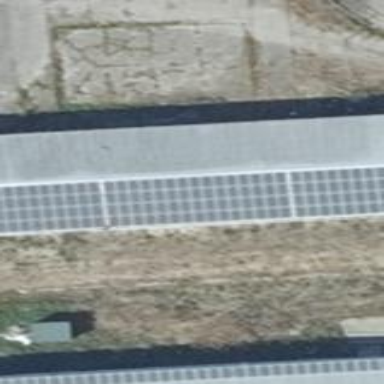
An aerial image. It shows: Small solar photovoltaic panel generator inside building.